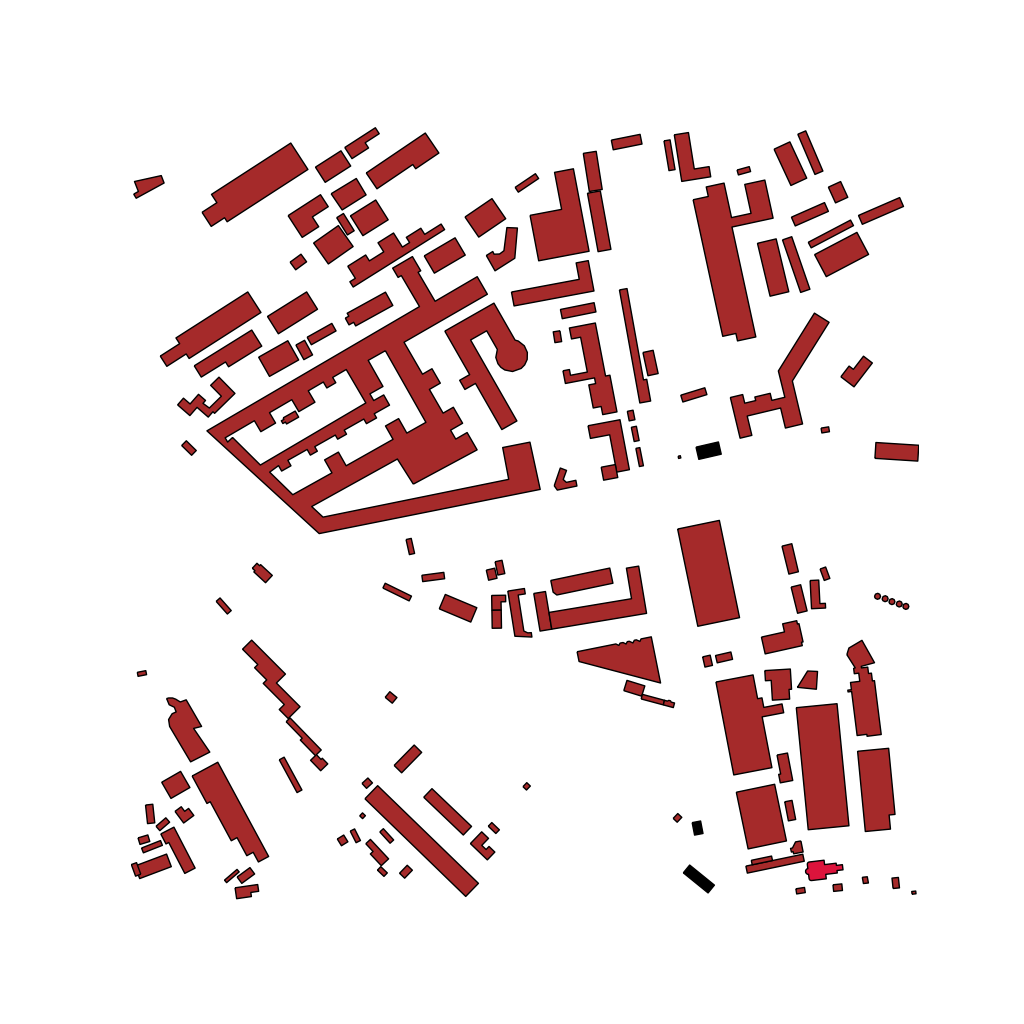
Tags: overhead vector_map, business, industrial, recreation, residential, special, transport, historical, high_rise, individual_rise, low_rise, density_1, Building, Church, Facility, 1.0 km²